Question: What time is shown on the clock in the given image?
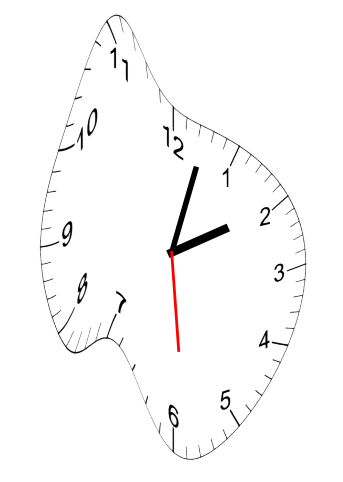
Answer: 02:02:29